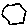
Label: hexagon